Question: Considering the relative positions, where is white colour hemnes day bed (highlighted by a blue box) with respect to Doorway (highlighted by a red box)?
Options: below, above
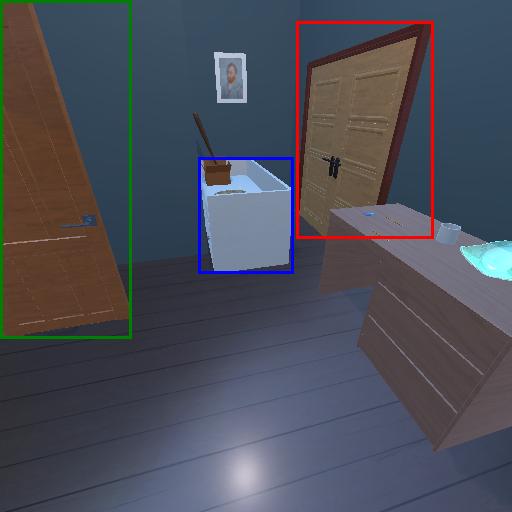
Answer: below